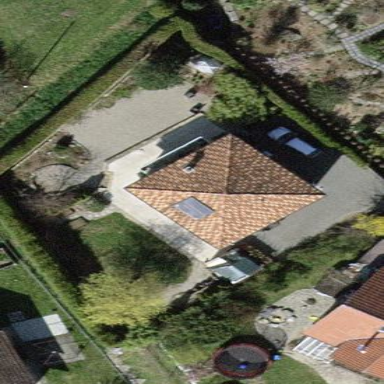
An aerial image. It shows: Building with pyramidal-shaped roof.